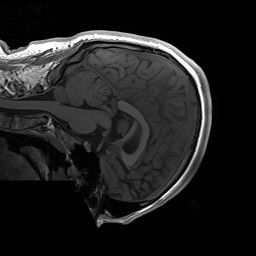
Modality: T1w
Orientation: sagittal